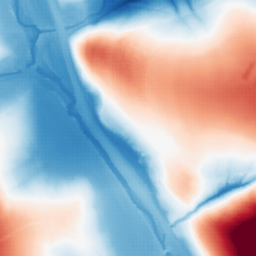
Category: morphological
Decomposition family: morphological
Decomposition parameters: operation: average
size: 100
Upsampling method: sinc_hamming
Upsampling parameters: scale: 8
kernel_size: 16
Upsampling scale: 8